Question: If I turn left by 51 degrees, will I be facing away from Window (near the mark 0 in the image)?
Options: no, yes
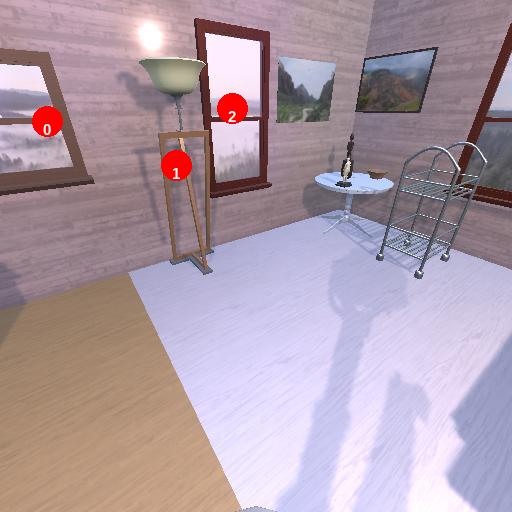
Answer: no